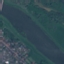
Land use / land cover: River